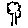
Label: tree